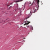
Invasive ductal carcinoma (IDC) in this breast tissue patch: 0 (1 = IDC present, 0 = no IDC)